Question: I have a node-link diagram drawn in D3 via a JSON document. Example below.

What I want to do is get the parent node's name when a child is clicked on. For example, if I click on "Red", I want "Color" to get returned.
All the things I've tried using .parent have been failures. In my debugging so far, I've tried this, this.parent and this.parent.parent... but none of them give me what I'm looking for, nor can I see how I could get this data.
I can post the code or data or whatever you guys need, but I'm guessing I'm missing something small and trivial and hoping you can help.
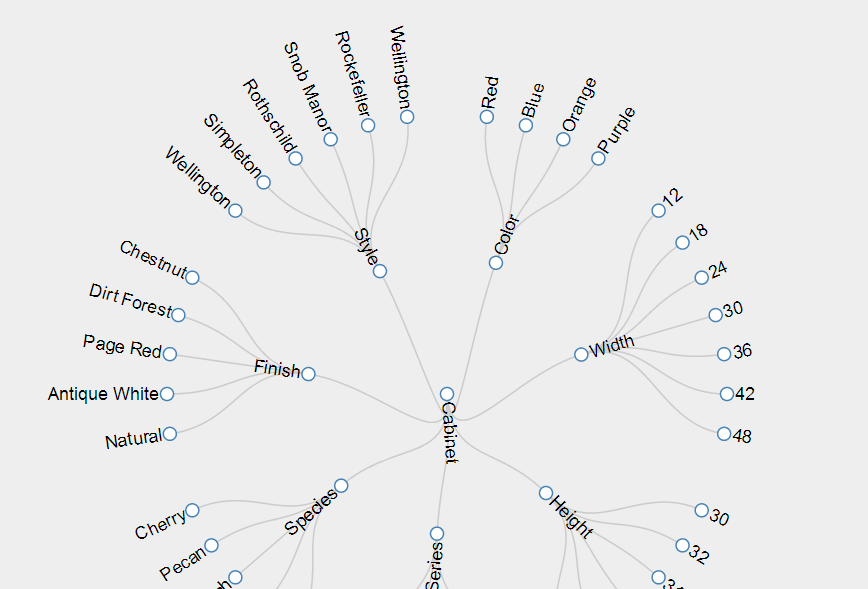
Answer: It sounds like you're trying to get the parent from 'this', which in most D3 callbacks refers to the associate DOM element. You want the actual node data, which will be passed in as the first argument:
'''
node.append("circle")
.on('click', function(node) {
alert(node.parent.name);
});
'''
See <URL>